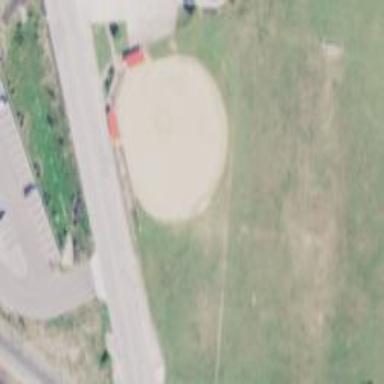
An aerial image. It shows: Dirt infield for baseball.